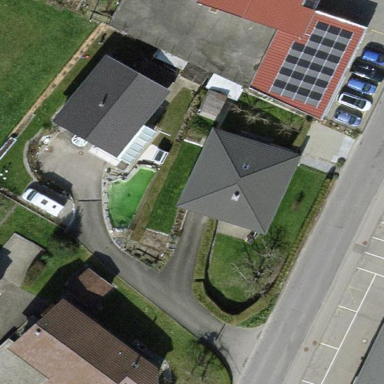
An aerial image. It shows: Building with hipped roof.